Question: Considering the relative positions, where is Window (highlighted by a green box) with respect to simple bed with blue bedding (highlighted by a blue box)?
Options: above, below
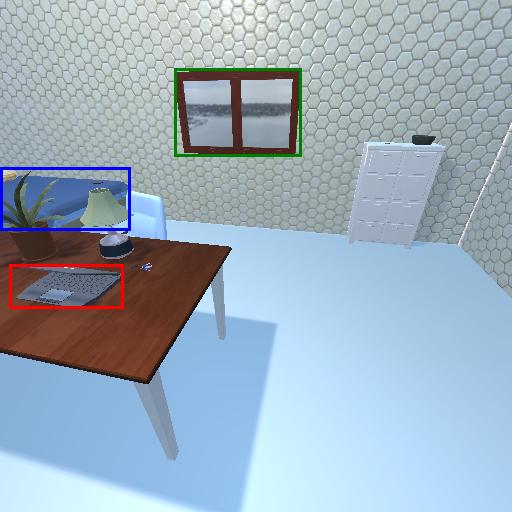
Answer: above